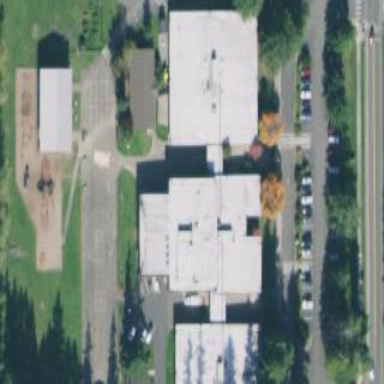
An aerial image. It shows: School building.